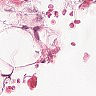
Metastatic tissue present: no